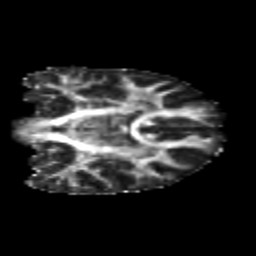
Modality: FA
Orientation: coronal
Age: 20
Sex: female
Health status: healthy
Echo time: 0.074 s